Question: I want to create a WPF application that is always docked on the right side of the screen.
I want it to act like the windows 8 charms bar.
The bar shouldn't be visibile on default but only when the mouse of the user comes to the right side of the screen.
How can I achieve this ?
I want to run this application on vista/windows 7
Example of charmbar :

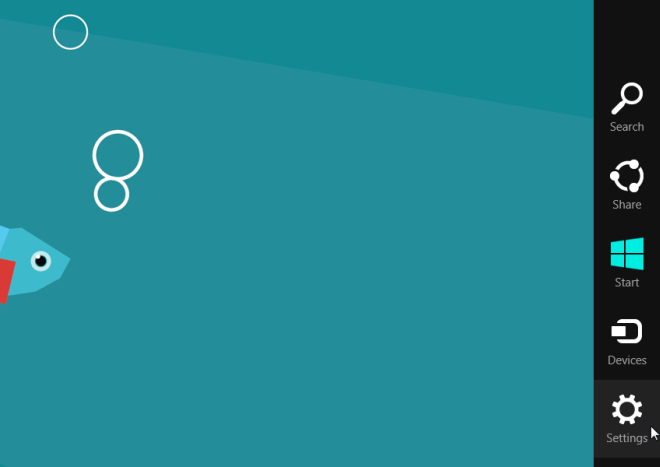
Answer: *You can place window of your application to right of the screen. Then you need to handle events when mouse enters (MouseEnter) and leaves (MouseLeave) the form to move the form up and down.
*You can use a background thread to call GetCursorPos method at a set interval (i.e. each 500ms) second to check where currently the mouse is. See this link for more information about it and a sample code: <URL>
From:
<URL>
To get sliding effect follow
<URL>
And to position your window:
<URL>